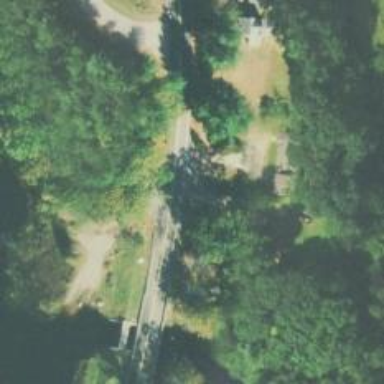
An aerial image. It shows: Driveway leading to service road.